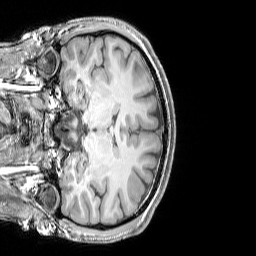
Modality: T1w
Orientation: coronal
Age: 20
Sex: male
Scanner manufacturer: siemens
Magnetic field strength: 3 T
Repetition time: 1.9 s
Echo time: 0.00444 s